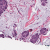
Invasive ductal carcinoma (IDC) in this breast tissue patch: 1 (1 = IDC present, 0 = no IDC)